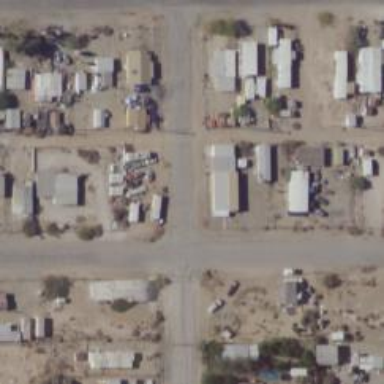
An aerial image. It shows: Alleyway designated as service road.